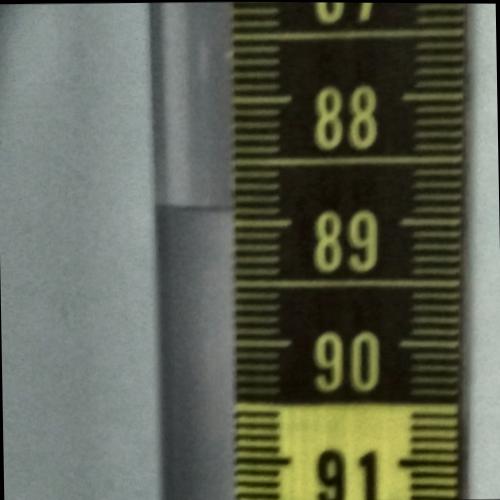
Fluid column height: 88.9 cm